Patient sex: F
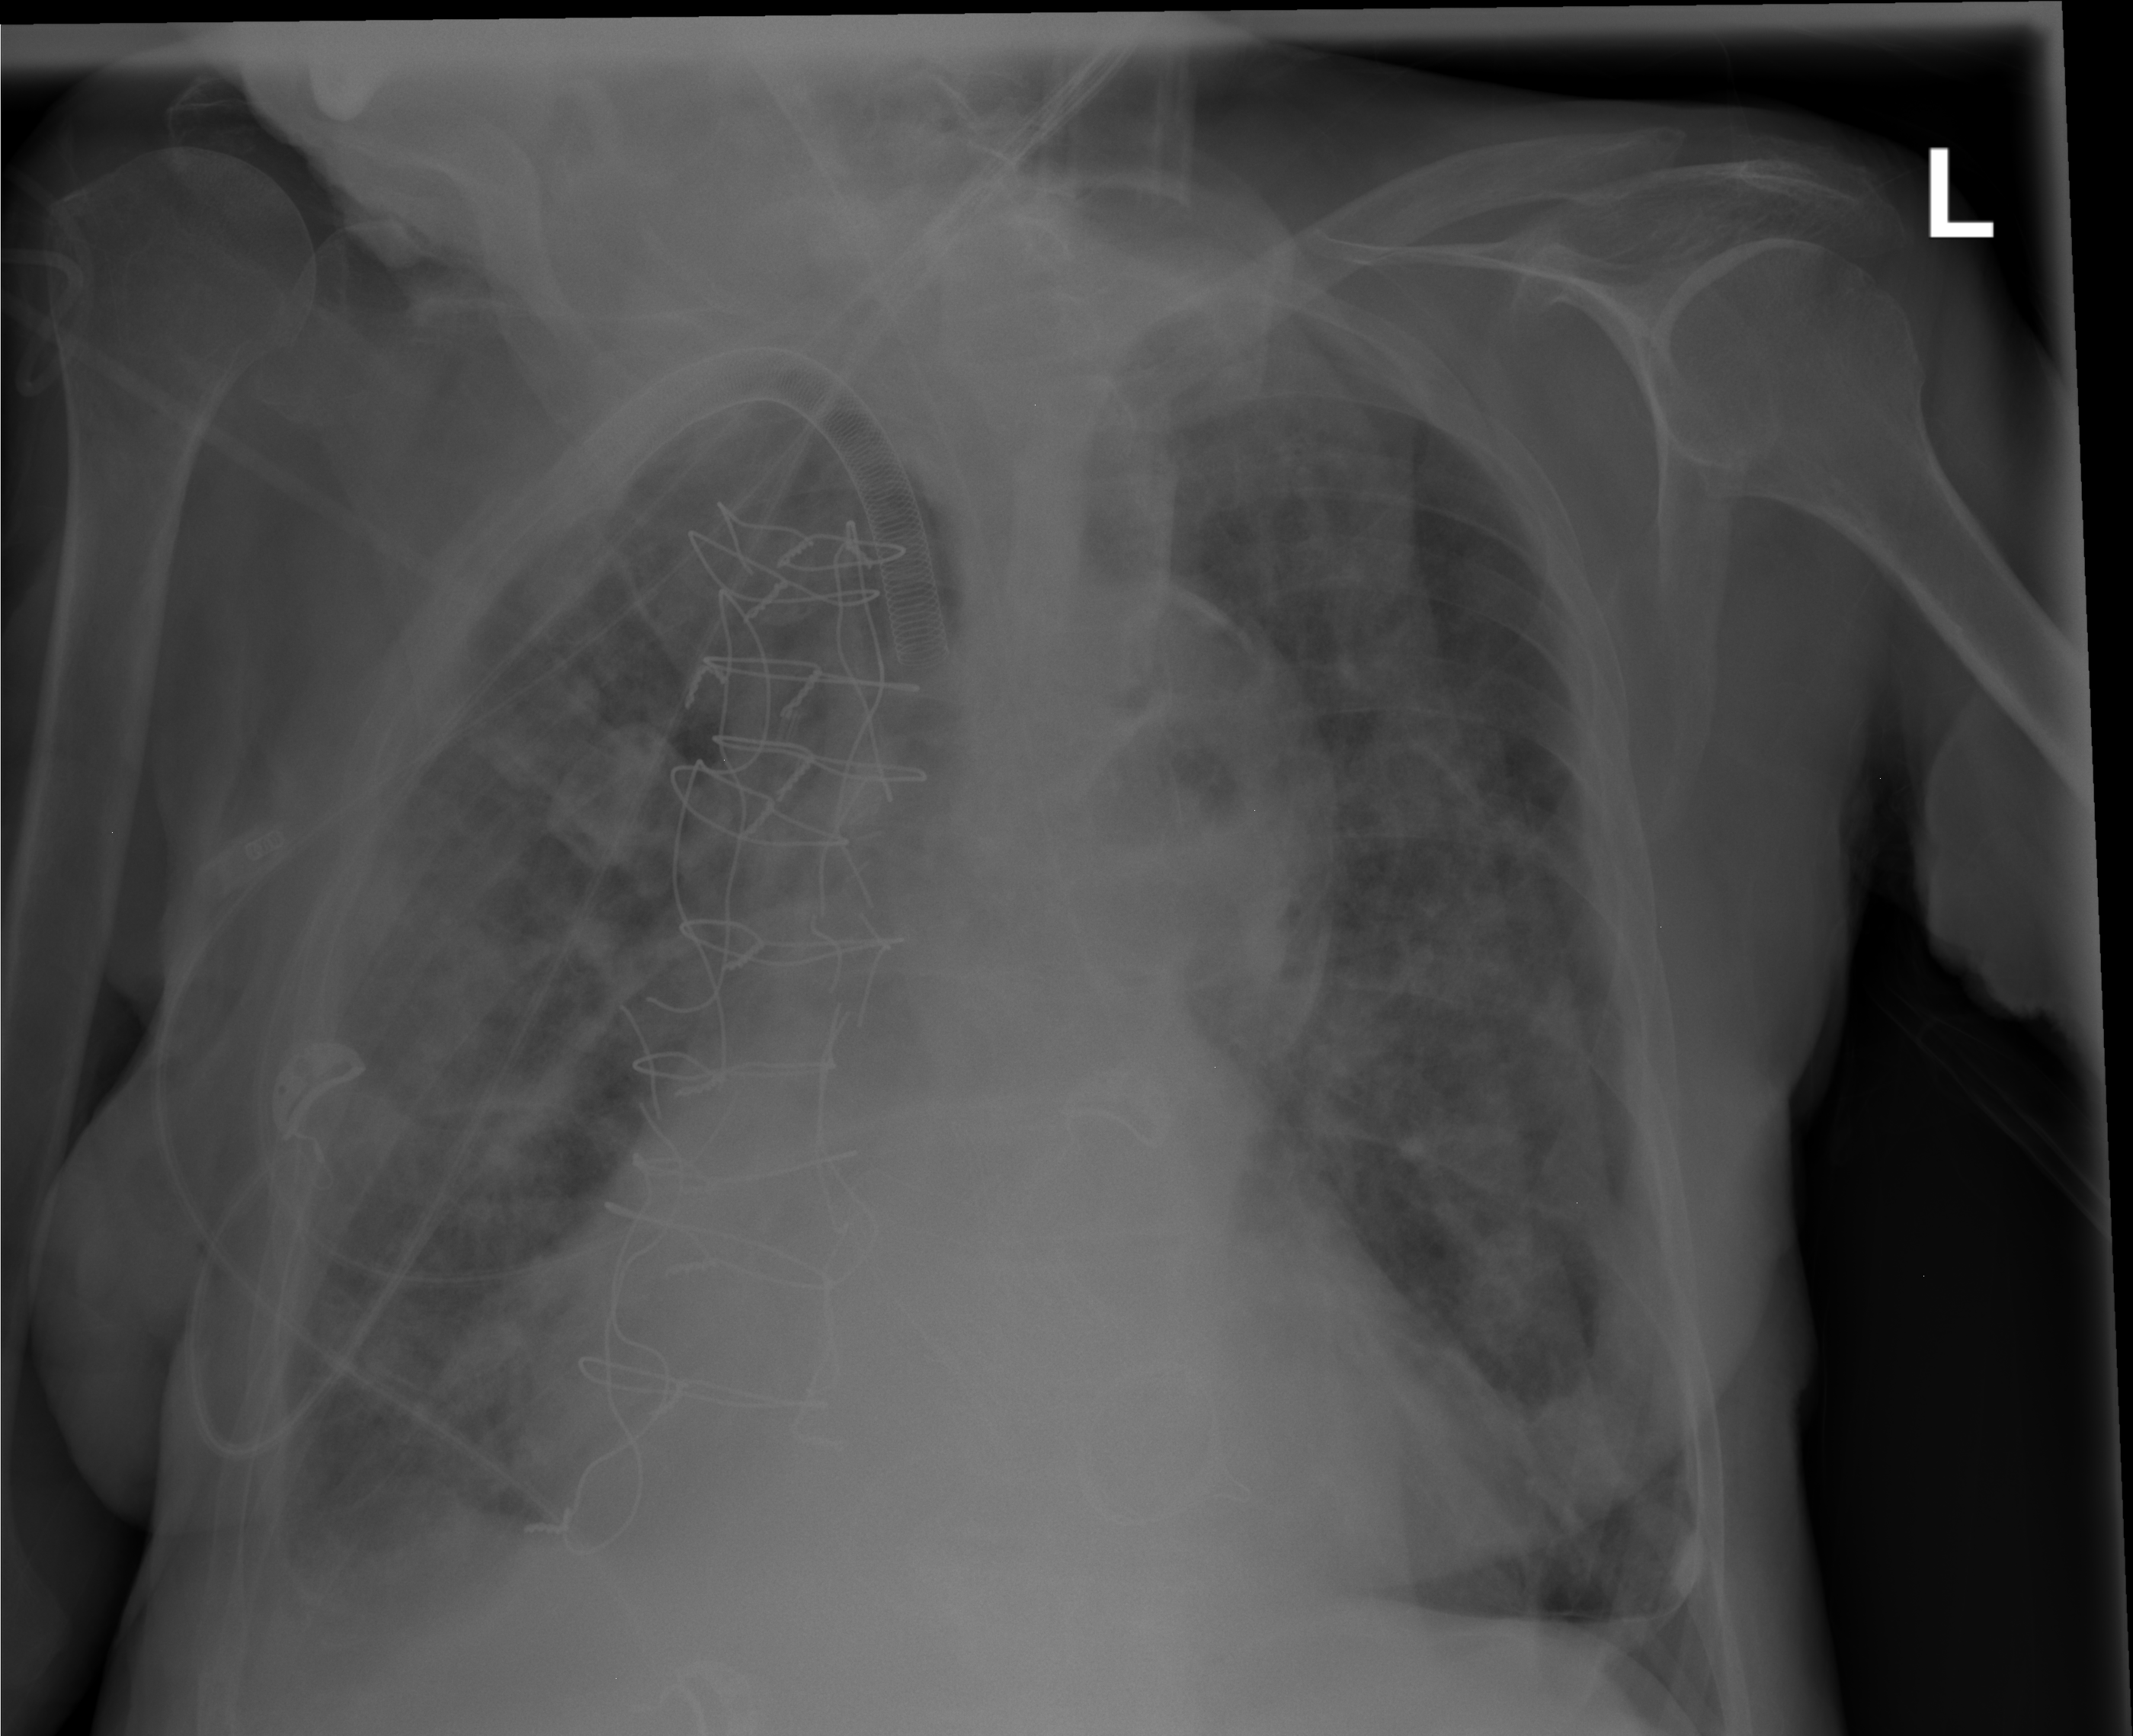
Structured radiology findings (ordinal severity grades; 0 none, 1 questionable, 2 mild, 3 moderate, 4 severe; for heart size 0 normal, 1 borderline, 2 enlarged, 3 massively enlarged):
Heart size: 2
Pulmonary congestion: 2
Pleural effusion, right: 2
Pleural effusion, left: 2
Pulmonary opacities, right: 2
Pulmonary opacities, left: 1
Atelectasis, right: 2
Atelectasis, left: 2